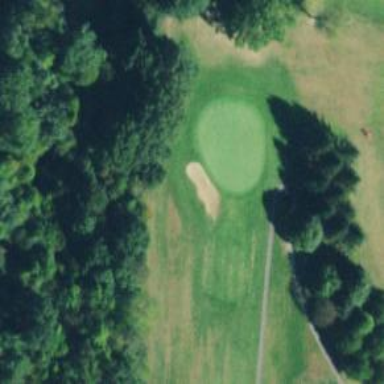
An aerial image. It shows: Golf hole.